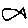
Label: fish